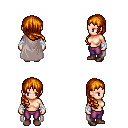
a pixel art fantasy rpg character, female body template, human, light skin, gray cape, magenta pants, dark blonde right-swept hairstyle, white cloth bandages, maroon shoes, four views (front, back, left, right), 2x2 character sprite sheet, small pixel art, hard edges, no anti-aliasing